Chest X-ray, PA view. Patient: 43 years old, sex F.
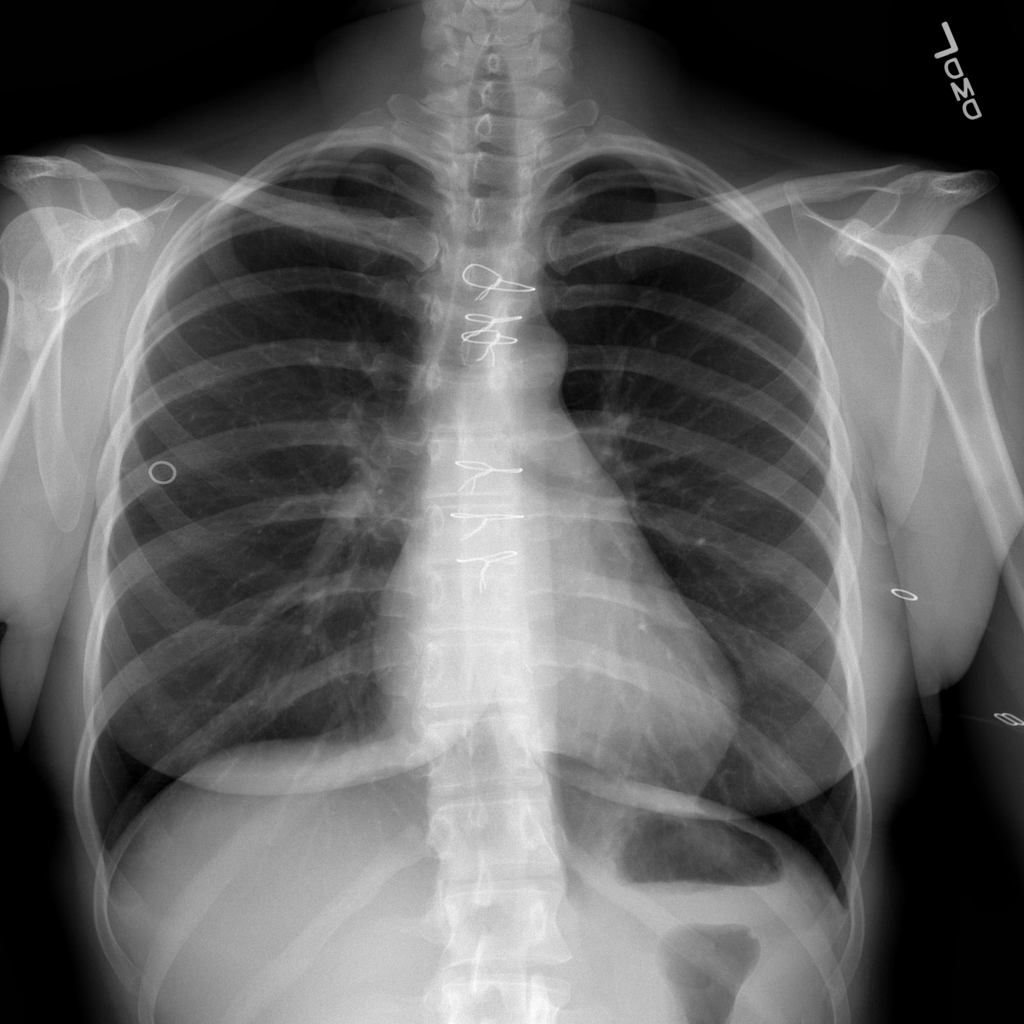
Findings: No Finding